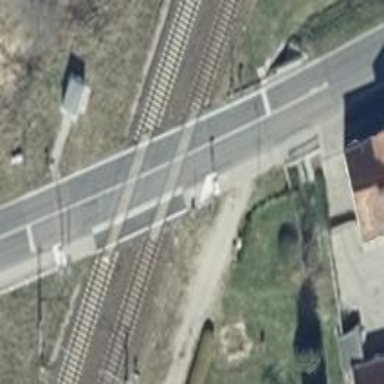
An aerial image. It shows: Railway level crossing.